Question: When designing data tables in the .xsd designer in Visual Studio, there is a property that specifies what to do when the table encounters a null value:

The problem is, if the 'DataType' is 'System.DateTime', I'm unable to return 'empty' or 'nothing'. It always throws an exception.
As I work around, I can do the following:
'''
If(row.IsDateLastRecallPrintedNull, DateTime.MinValue, row.DateLastRecallPrinted)
'''
But if the value is 'DbNull.Value', I'd rather just have it return that.
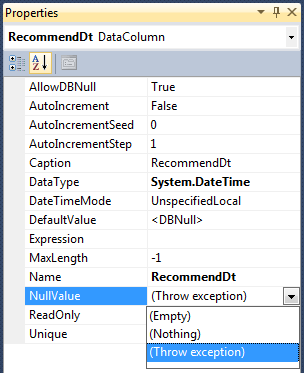
Answer: Using IsDateLastRecallPrintedNull isn't a workaround, it's the way it's intended to be used. If you use a nullable date, you can set this to nothing rather than DateTime.MinValue in your code. Alternatively you can change the datatype in the dataset to System.Object, and then you can select '(Nothing)' in the dropdown. Note that you can overtype the NullValue entry in the properties with another value that's appropriate for the data type, although it won't work if you enter DateTime.Minvalue - it'll appear to accept it, but then fail - but you can put in another magic number such as 01/01/1900.
All this is 'by design'.*
Using databinding sidesteps this quagmire to a great extent; if you're reading programmatically from the dataset then IsxxxNull is the way to go.
*I suspect this is too often a Microsoftism for 'we didn't finish it by ship date'